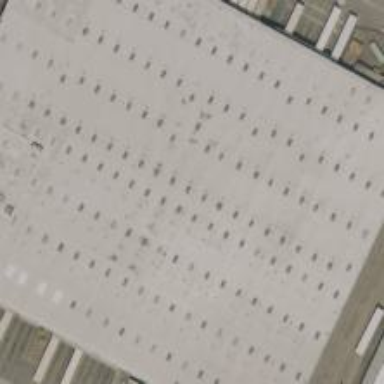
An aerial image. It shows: Warehouse building.